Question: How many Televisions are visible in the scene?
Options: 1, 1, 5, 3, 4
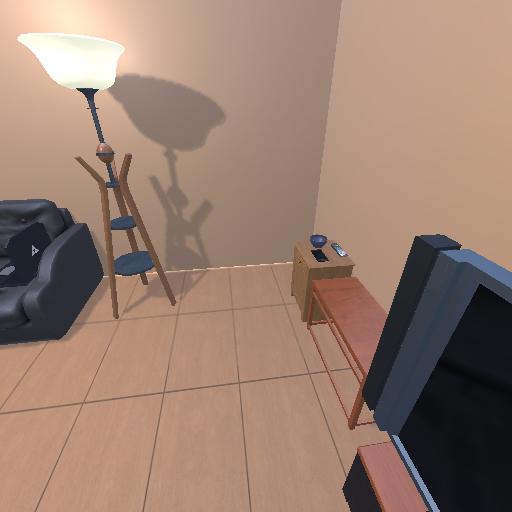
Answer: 1